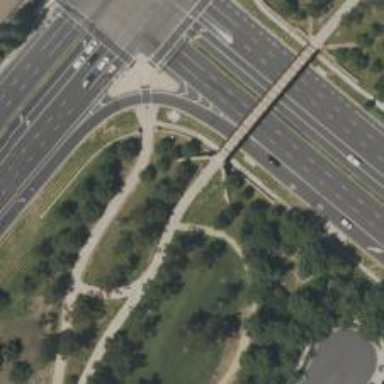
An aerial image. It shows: Cycleway located on embankment.